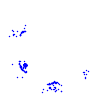
Particle: electron